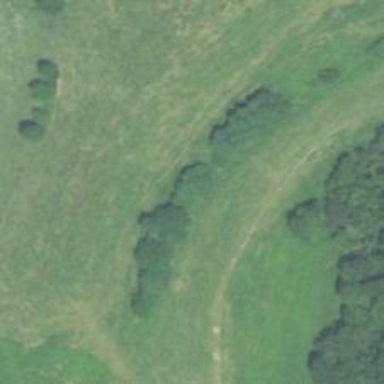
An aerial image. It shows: Row of trees in natural setting.